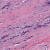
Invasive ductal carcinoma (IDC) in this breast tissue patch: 1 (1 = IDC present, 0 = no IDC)